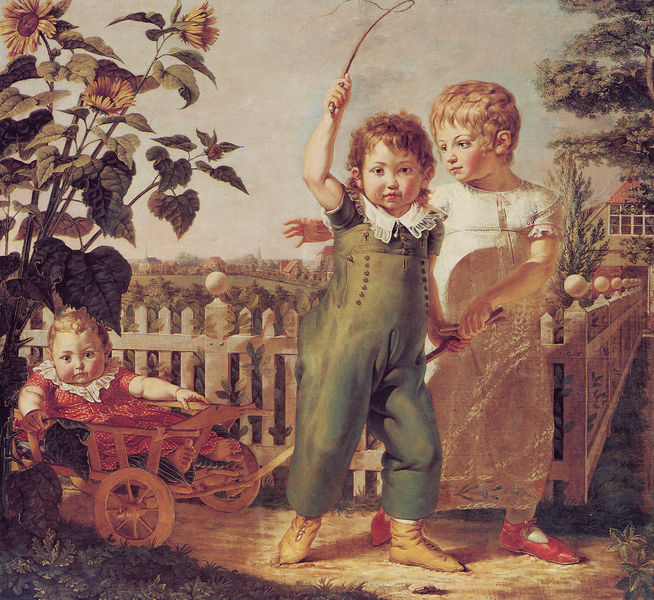
Titel: Die Hülsenbeckschen Kinder
Künstler: Philipp Otto Runge
Standort: Hamburg
Institution: Kunsthalle
Schlagwörter: baum, blau, blätter, gemälde, hand, himmel, schatten, weiß, wolken, bäume, gelb, grün, landschaft, menschen, mädchen, stadt, blume, blumen, braun, fenster, hell, holz, kleid, kleider, mund, nase, ohr, straße, blick, blüte, blüten, dach, gebäude, gras, haus, rot, weg, wiese, wolke, zaun, malerei, ornament, rock, hose, jung, arm, augen, bluse, gesicht, kleidung, kragen, mensch, spitze, hände, portrait, porträt, ast, häuser, natur, strauch, sonne, wege, land, auge, gewand, haare, realismus, reich, drei, kind, paar, blatt, pflanze, pflanzen, knopf, ohren, vornehm, genre, karren, kinder, landleben, räder, stock, garten, sommer, liebe, schuhe, stab, tüll, jungen, dorf, mauer, tag, wolkenlos, baby, holzzaun, ziehen, karre, rad, wagen, romantik, tannen, oil, red, white, window, collar, country, dress, girls, green, painting, sisters, windows, spielen, draussen, flowers, pink, brown, perspective, plant, wooden, junge, rüsche, rüschen, ölfarbe, knöpfe, knopfleiste, geschwister, spiel, knabe, babys, jungs, peitsche, tanne, schuh, schwester, puppe, puppen, kleinkind, spielend, verziert, runge, flower, sky, tree, building, field, girl, house, horizon, houses, lane, trees, village, tannenbaum, frei, boy, child, grass, light, freien, garden, path, plants, road, way, latzhose, lackschuhe, kinderwagen, realism, rute, boots, reifen, blond, fahrzeug, children, fence, town, rural, historisch, human, leiterwagen, sonnenblume, leaves, hosenanzug, family, cart, stick, buildings, gate, pants, shoe, shoes, boot, kalender, gerte, american, farm, wagon, overbeck, puppenwagen, play, fields, sunflower, canvas, bollerwagen, sonnenblumen, kids, playing, humans, trousers, clothing, waggen, whip, schnürsenkel, hause, wheel, wägelchen, boys, kragne, wheelbarrow, blonde, babies, sunflowers, wheels, embroidery, gatren, hüja, foliage, infant, walkway, morning, 18. jahrhundert, runge  kinder, spielende kinder  otto runge, s, 3 kinder, § kinder, baby im bollerwagen, gartenzaun aus holz, sträucher links, yard, short hair, windpw, pulling, county, overalls, toy, barrow, brothers, siblings, toddlers, leierwagen, dungarees, tracksuit, red shoe